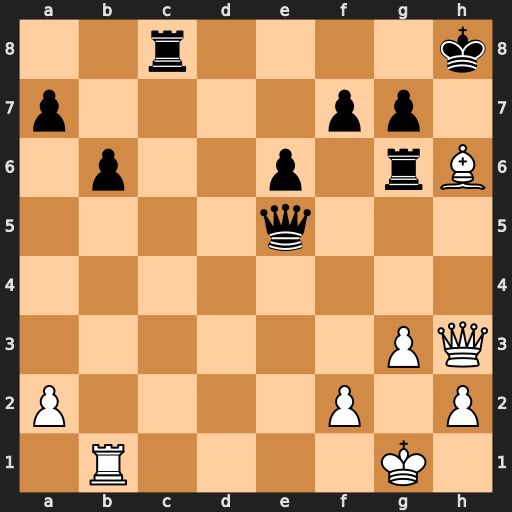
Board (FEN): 2r4k/p4pp1/1p2p1rB/4q3/8/6PQ/P4P1P/1R4K1
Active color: w
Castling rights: -
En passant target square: -
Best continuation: Bf4+ Rh6 Qxh6+ gxh6 Bxe5+